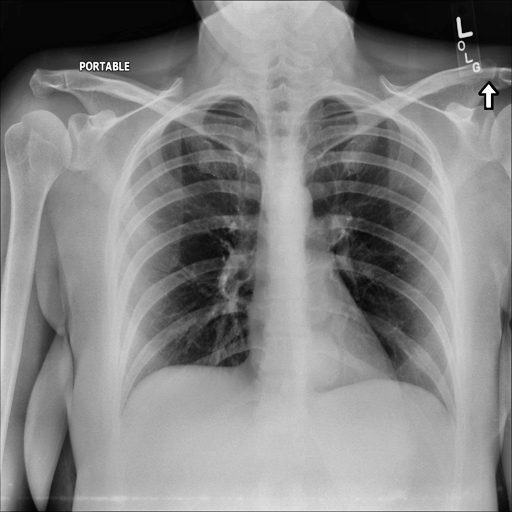
Finding: NORMAL